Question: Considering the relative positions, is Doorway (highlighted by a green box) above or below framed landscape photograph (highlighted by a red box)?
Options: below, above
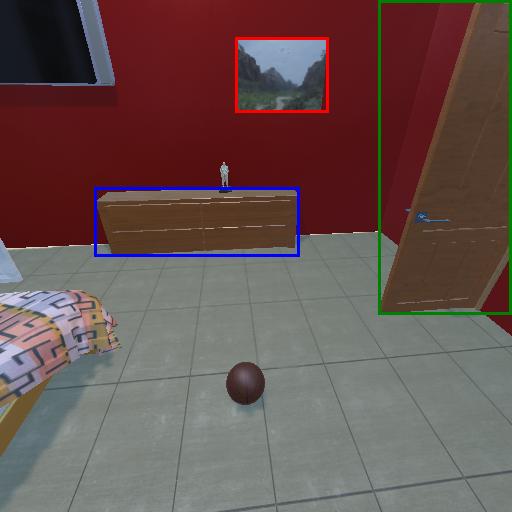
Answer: below